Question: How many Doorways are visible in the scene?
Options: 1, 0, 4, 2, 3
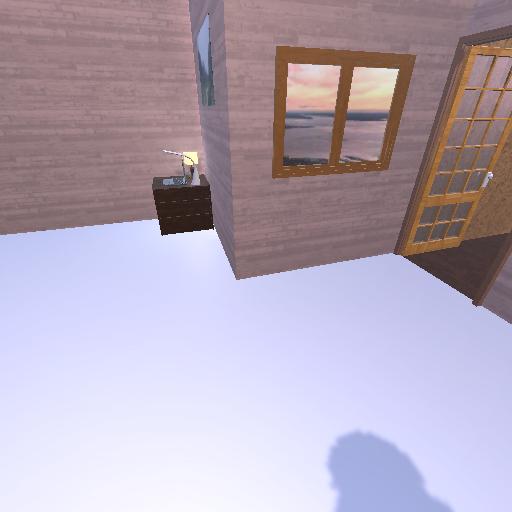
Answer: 1